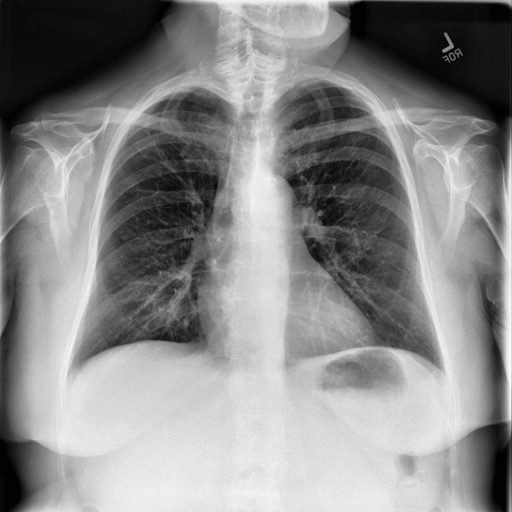
Finding: NORMAL